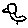
Label: bird